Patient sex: F
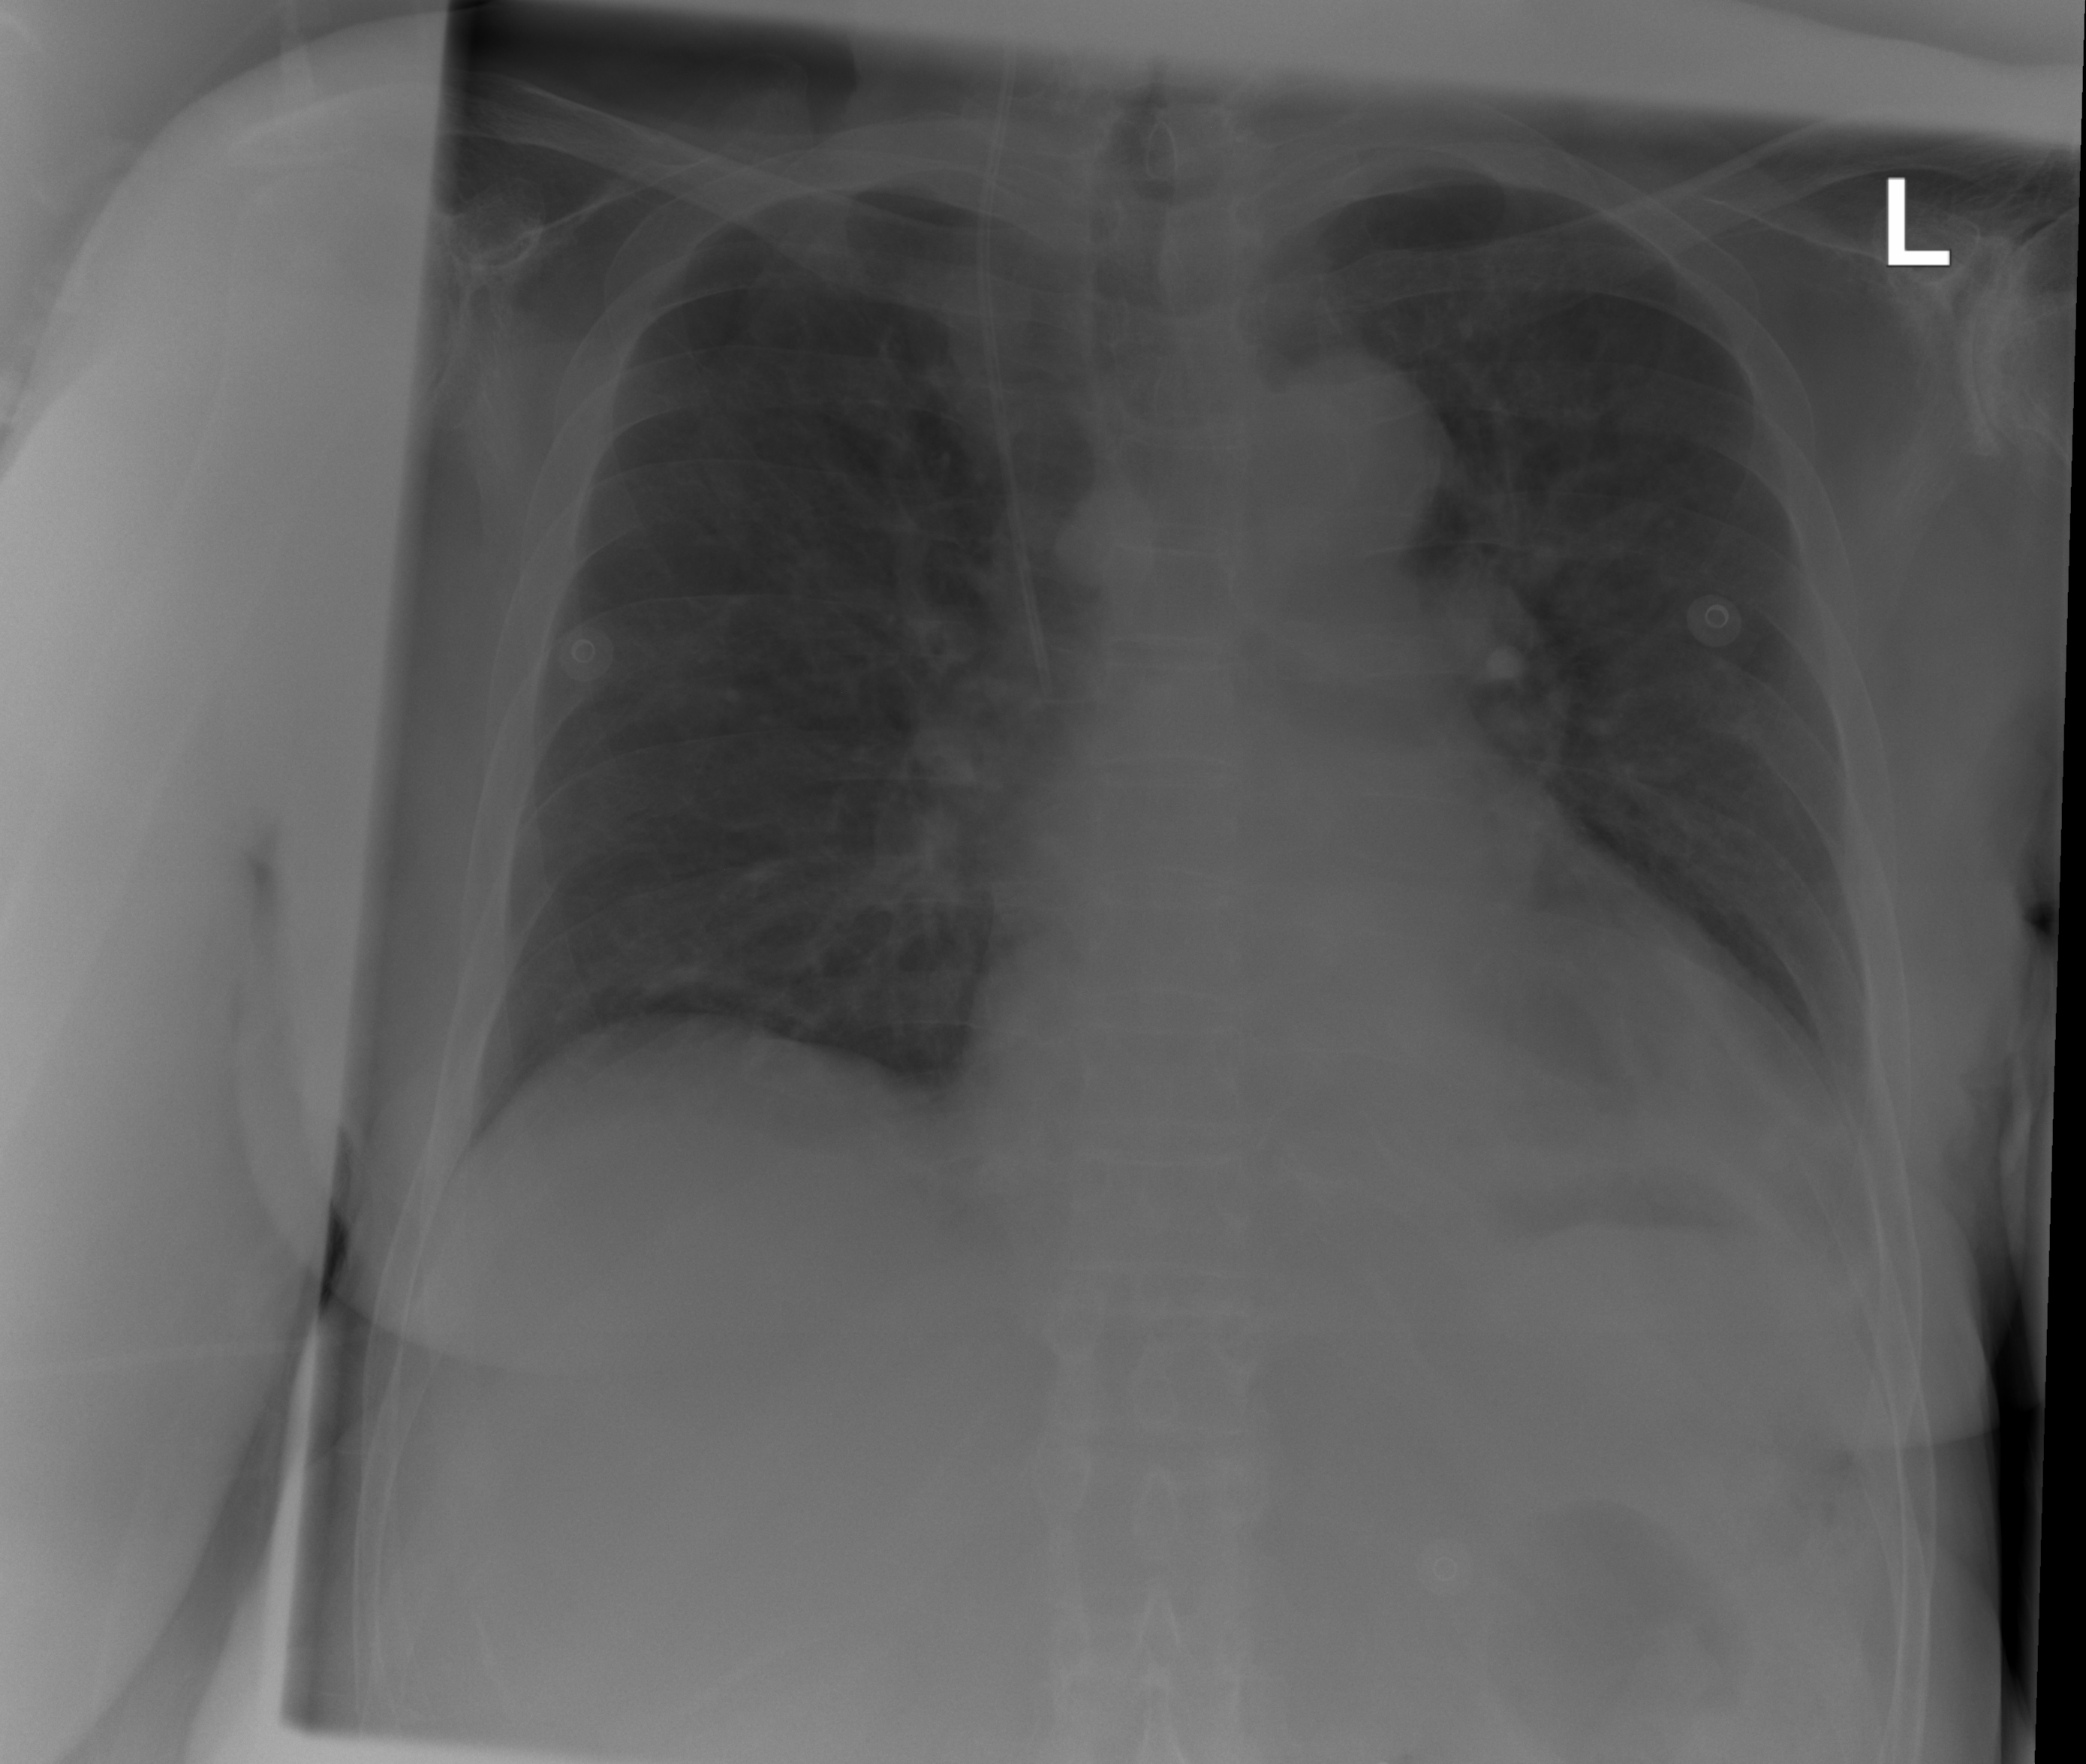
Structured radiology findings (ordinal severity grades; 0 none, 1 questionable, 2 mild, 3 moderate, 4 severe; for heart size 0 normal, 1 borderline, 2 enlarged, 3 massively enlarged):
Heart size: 2
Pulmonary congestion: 2
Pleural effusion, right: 0
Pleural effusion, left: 0
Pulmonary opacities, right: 0
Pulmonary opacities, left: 0
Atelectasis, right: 0
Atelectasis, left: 2